Aerial crown-view tile of a tropical tree (Barro Colorado Island, Panama), acquired 20250715:
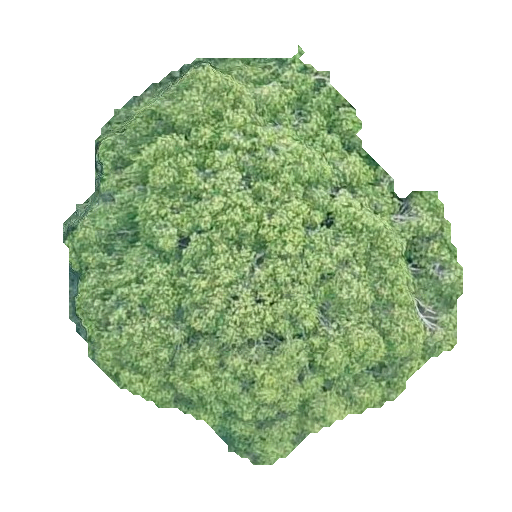
Species: Guatteria lucens
GBIF accepted scientific name: Guatteria lucens
Crown area: 167.688 m²